Question: I have a UIDatePicker in a TableView with Static Cells. The DatePicker works perfectly in iPhone version of App, but the iPad seems to compress the DatePicker so that the center column that holds the day of the month (dd) does not display. Notice that the "er" in "November" is truncated.
I verified this by changing the date style to Spanish (dd MMMM YYY) and the date displays as does the first half of the month and all of the year. The last half of each month's name is truncated.
Has anyone encountered a problem like this in porting over to iOS 8?
Never sure how much code to post. Here is most everything in the relevant class
'''
@property (strong, nonatomic) IBOutlet UITableViewCell *dateDisplay;
@property (strong, nonatomic) IBOutlet UITableViewCell *datePickerCell;
@property (strong, nonatomic) IBOutlet UIDatePicker *datePicker;
@property (strong, nonatomic) IBOutlet UITableViewCell *unattached;
@property (strong, nonatomic) IBOutlet UITableViewCell *middleschool;
@property (strong, nonatomic) IBOutlet UITableViewCell *highschool;
@property (strong, nonatomic) IBOutlet UITableViewCell *collegiate;
@property (strong, nonatomic) IBOutlet UITableViewCell *youthclub;
@end
@implementation MeetFinderTableViewController
@synthesize divisions = _divisions;
@synthesize datePickerIndexPath = _datePickerIndexPath;
@synthesize meetDate = _meetDate;
@synthesize doSaveUserDefaults = _doSaveUserDefaults;
@synthesize divisionSelected = _divisionSelected;
@synthesize arrayOfReuseIds = _arrayOfReuseIds;
@synthesize myTV = _myTV;
# pragma SplitViewController Variables
@synthesize meetIDForSegue = _meetIDForSegue;
@synthesize meetNameForSegue = _meetNameForSegue;
#pragma SetUp Configuration
-(void) setArrayOfReuseIds:(NSArray *)arrayOfReuseIds
{
_arrayOfReuseIds = arrayOfReuseIds;
}
-(void) setMyTV:(UITableView *)myTV
{
_myTV = myTV;
}
-(void) setMeetDate:(NSDate *)meetDate
{
if(_meetDate != meetDate){
_meetDate = meetDate;
[self setDoSaveUserDefaults:YES];
}
}
- (id)initWithStyle:(UITableViewStyle)style
{
self = [super initWithStyle:style];
if (self) {
// Custom initialization
}
return self;
}
- (MapViewController *)splitViewMapViewController
{
id mvc = [self.splitViewController.viewControllers lastObject];
if (![mvc isKindOfClass:[MapViewController class]]) {
mvc = nil;
}
if (debug==1) NSLog(@"%@ = %@",NSStringFromSelector(_cmd), mvc);
return mvc;
}
- (void)awakeFromNib
{
[super awakeFromNib];
self.splitViewController.delegate = self;
if (debug==1) NSLog(@"Do I make it to %@",NSStringFromSelector(_cmd));
}
- (void)viewDidLoad
{
[super viewDidLoad];
self.clearsSelectionOnViewWillAppear = YES;
self.datePicker.hidden = YES;
self.datePickerIsShowing = NO;
[self setArrayOfReuseIds:[[NSArray alloc] initWithObjects:
@"unattached",@"middleschool",@"highschool",@"collegiate",@"youthclub", nil]];
[self setDivisions:[[NSArray alloc] initWithObjects:
@"Unattached", @"Middle School", @"High School",
@"Collegiate", @"Youth Club", nil]];
if ([[NSUserDefaults standardUserDefaults] objectForKey:@"divisionPreference"]) {
[self setDivisionSelected:[[NSUserDefaults standardUserDefaults] objectForKey:@"divisionPreference"]];
} else [self setDivisionSelected:[NSNumber numberWithInt:highSchoolTag]];
if ([[NSUserDefaults standardUserDefaults] objectForKey:@"datePreferenceForMeetSearch"]) {
[self setMeetDate:[[NSUserDefaults standardUserDefaults] objectForKey:@"datePreferenceForMeetSearch"]];
} else [self setMeetDate:[NSDate date]];
[self setMyTV:self.tableView];
if (debug==1) NSLog(@"In %@ before check splitViewMapViewController",NSStringFromSelector(_cmd));
if ([self splitViewMapViewController]) { // if in split view
[self splitViewMapViewController].dateForSearch = self.meetDate;
[self splitViewMapViewController].levelOfCompetition = [self.divisionSelected stringValue];
}
}
-(void) viewWillAppear:(BOOL)animated
{
[super viewWillAppear:animated];
[self setupDateLabel];
[self setUpMenuItems];
if (debug==1) NSLog(@"Do I make it to %@",NSStringFromSelector(_cmd));
}
-(void) viewWillDisappear:(BOOL)animated
{
[super viewWillDisappear:YES];
if (self.doSaveUserDefaults) {
NSUserDefaults *userDefaults = [NSUserDefaults standardUserDefaults];
[userDefaults setObject:self.divisionSelected
forKey:@"divisionPreference"];
[userDefaults setObject:self.meetDate
forKey:@"datePreferenceForMeetSearch"];
[userDefaults synchronize];
NSLog(@"Getting ready to set newPreferences with divisionSelected: %@ and dateOfMeet: %@", [self.divisionSelected stringValue], self.meetDate);
MapPreferencesDataDelegate *newPreferences = [[MapPreferencesDataDelegate alloc]
initWithName:[self.divisionSelected stringValue]
dateOfMeet:self.meetDate];
[self.delegate saveMeetSearchPreferences:newPreferences];
}
}
- (void)setupDateLabel {
self.dateFormatter = [[NSDateFormatter alloc] init];
[self.dateFormatter setDateStyle:NSDateFormatterMediumStyle];
[self.dateFormatter setTimeStyle:NSDateFormatterNoStyle];
NSDate *defaultDate;
if (!self.meetDate || self.meetDate == nil) {
defaultDate = [NSDate date];
[self setMeetDate:defaultDate];
} else defaultDate = self.meetDate;
self.dateDisplay.textLabel.text = [NSString stringWithFormat:@"%@",stringForDateDisplay];
self.dateDisplay.textLabel.textColor = [self.tableView tintColor];
self.dateDisplay.detailTextLabel.text = [self.dateFormatter stringFromDate:defaultDate];
self.dateDisplay.detailTextLabel.textColor = [self.tableView tintColor];
}
- (void)showDatePickerCell {
self.datePickerIsShowing = YES;
[self.tableView beginUpdates];
[self.tableView endUpdates];
self.datePicker.hidden = NO;
self.datePicker.alpha = 0.0f;
[UIView animateWithDuration:0.25 animations:^{
self.datePicker.alpha = 1.0f;
}];
}
- (void)hideDatePickerCell {
self.datePickerIsShowing = NO;
[self.tableView beginUpdates];
[self.tableView endUpdates];
[UIView animateWithDuration:0.25
animations:^{
self.datePicker.alpha = 0.0f;
}
completion:^(BOOL finished){
self.datePicker.hidden = YES;
}];
}
-(void) placeCheckMarkForDivisionSelection:(NSInteger) myDivisionPreference
#pragma mark - Table view data source
-(void)tableView:(UITableView *)tableView didSelectRowAtIndexPath:(NSIndexPath *)indexPath {
switch (indexPath.section) {
case 0:
{
if (indexPath.row == 0){
self.datePicker.hidden = NO;
self.datePickerIsShowing = !self.datePickerIsShowing;
[UIView animateWithDuration:.4 animations:^{
[self.tableView reloadRowsAtIndexPaths:@[[NSIndexPath indexPathForRow:1 inSection:0]] withRowAnimation:UITableViewRowAnimationFade];
[self.tableView reloadData];
}];
}
break;
}
case 1:
{
UITableViewCell *cell1 = [tableView cellForRowAtIndexPath:indexPath];
NSInteger tagForSelectedDivision = cell1.tag;
[self placeCheckMarkForDivisionSelection:tagForSelectedDivision];
//
[self setDivisionSelected:[NSNumber numberWithInteger:tagForSelectedDivision]];
if ([self splitViewMapViewController]) [self splitViewMapViewController].levelOfCompetition = [self.divisionSelected stringValue];
break;
}
}
[self.tableView deselectRowAtIndexPath:indexPath animated:YES];
}
-(CGFloat)tableView:(UITableView *)tableView heightForRowAtIndexPath:(NSIndexPath *)indexPath
{
if (indexPath.section == 0 && indexPath.row == 1) { // this is my picker cell
if (self.datePickerIsShowing) {
return 219;
} else {
return 0;
}
} else {
return self.tableView.rowHeight;
}
}
- (NSInteger)numberOfSectionsInTableView:(UITableView *)tableView
{
return numberOfSections;
}
#pragma mark - Action methods
- (IBAction)pickerDateChanged:(UIDatePicker *)sender {
if ([self splitViewMapViewController]) { // if in split view
[self splitViewMapViewController].dateForSearch = sender.date;
[self splitViewMapViewController].levelOfCompetition = [self.divisionSelected stringValue];
}
self.dateDisplay.detailTextLabel.text = [self.dateFormatter stringFromDate:sender.date];
self.meetDate = sender.date;
[self setMeetDate:sender.date];
}
- (void) displayAlertBoxWithTitle:(NSString*)title message:(NSString*) myMessage cancelButton:(NSString*) cancelText
{
UIAlertView *alert = [[UIAlertView alloc] initWithTitle:title
message:myMessage
delegate:nil
cancelButtonTitle:cancelText
otherButtonTitles:nil];
[alert show];
}
#pragma SplitViewController Implementation
- (id <SplitViewBarButtonItemPresenter>)splitViewBarButtonItemPresenter
{
id detailVC = [self.splitViewController.viewControllers lastObject];
if (![detailVC conformsToProtocol:@protocol(SplitViewBarButtonItemPresenter)]) {
detailVC = nil;
}
return detailVC;
}
- (BOOL)splitViewController:(UISplitViewController *)svc
shouldHideViewController:(UIViewController *)vc
inOrientation:(UIInterfaceOrientation)orientation
{
return NO;
}
- (void)splitViewController:(UISplitViewController *)svc
willHideViewController:(UIViewController *)aViewController
withBarButtonItem:(UIBarButtonItem *)barButtonItem
forPopoverController:(UIPopoverController *)pc
{
barButtonItem.title = barButtonItemTitle;
[self splitViewBarButtonItemPresenter].splitViewBarButtonItem = barButtonItem;
}
- (void)splitViewController:(UISplitViewController *)svc
willShowViewController:(UIViewController *)aViewController
invalidatingBarButtonItem:(UIBarButtonItem *)barButtonItem
{
[self splitViewBarButtonItemPresenter].splitViewBarButtonItem = nil;
}
- (BOOL)shouldAutorotateToInterfaceOrientation:(UIInterfaceOrientation)interfaceOrientation
{
return YES;
}
@end
'''
Thanks,

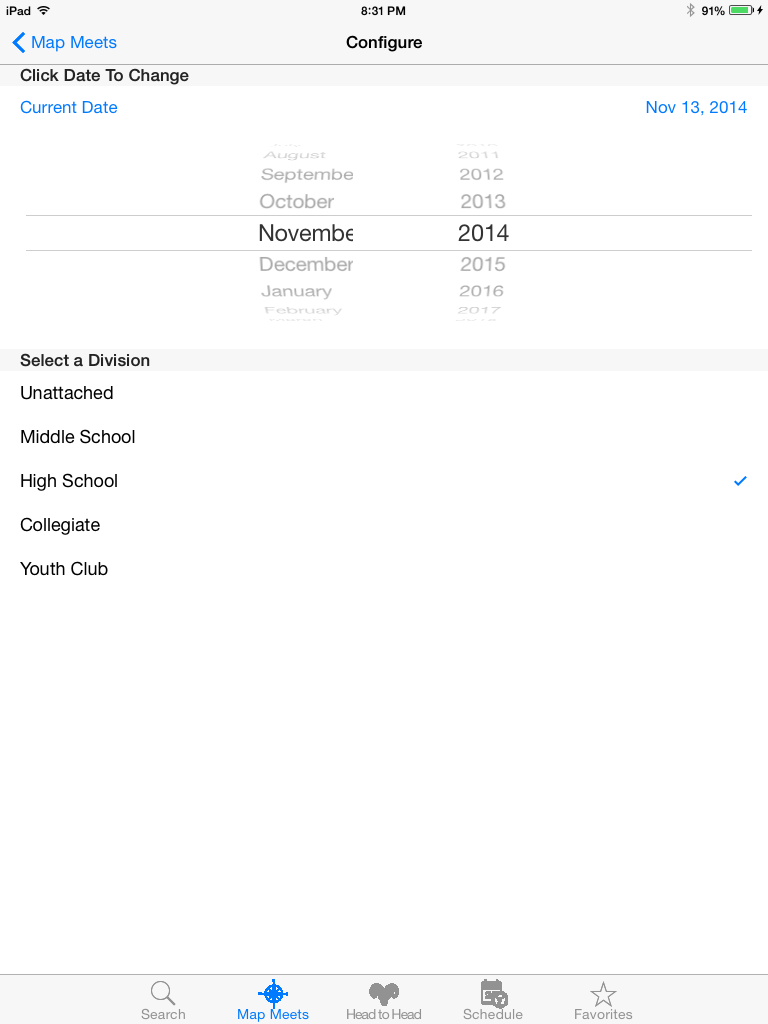
Answer: The problem seems to be associated with Autolayout.
Please select the date picker in storyboard and add "Center Horizontly in container" constraint with UITableViewCell's content view. See the attached image for better understanding.

Required result after applying constraint;

Without Constraints;

To add constraint, right click on the UIDatePicker while holding and drag the pointer to UITableViewCell's content view and release the pointer. Now select the "Center Horizontly in container" constraint.
Please try and post in comments.